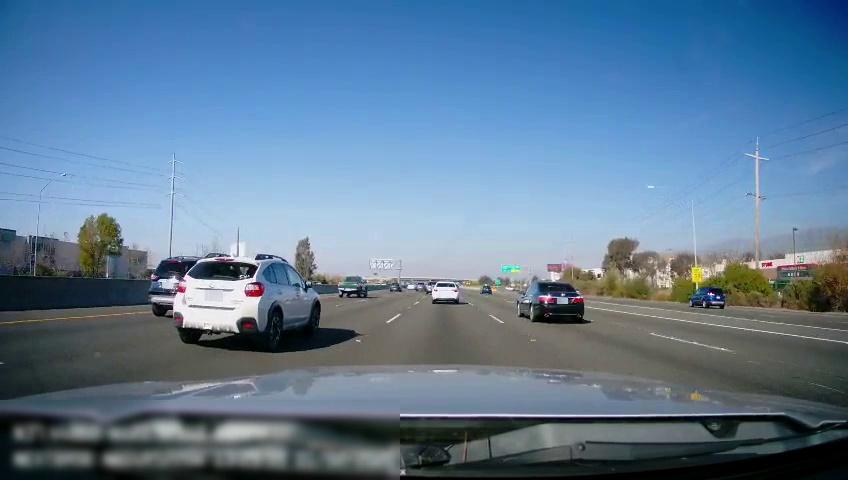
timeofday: Day
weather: Sunny
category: Drivable Space
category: Vehicles | Car
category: Vehicles | Car
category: Vehicles | Car
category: Vehicles | SUV
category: Vehicles | Car
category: Vehicles | SUV
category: Vehicles | Car
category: Vehicles | Truck
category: Vehicles | SUV
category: Vehicles | SUV
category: Vehicles | Car
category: Lanes | Current Lane
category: Lanes | Current Lane
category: Lanes | Alternate Lane
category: Lanes | Alternate Lane
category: Lanes | Alternate Lane
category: Lanes | Alternate Lane
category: Lanes | Alternate Lane
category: Traffic | Signs
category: Traffic | Signs